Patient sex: M
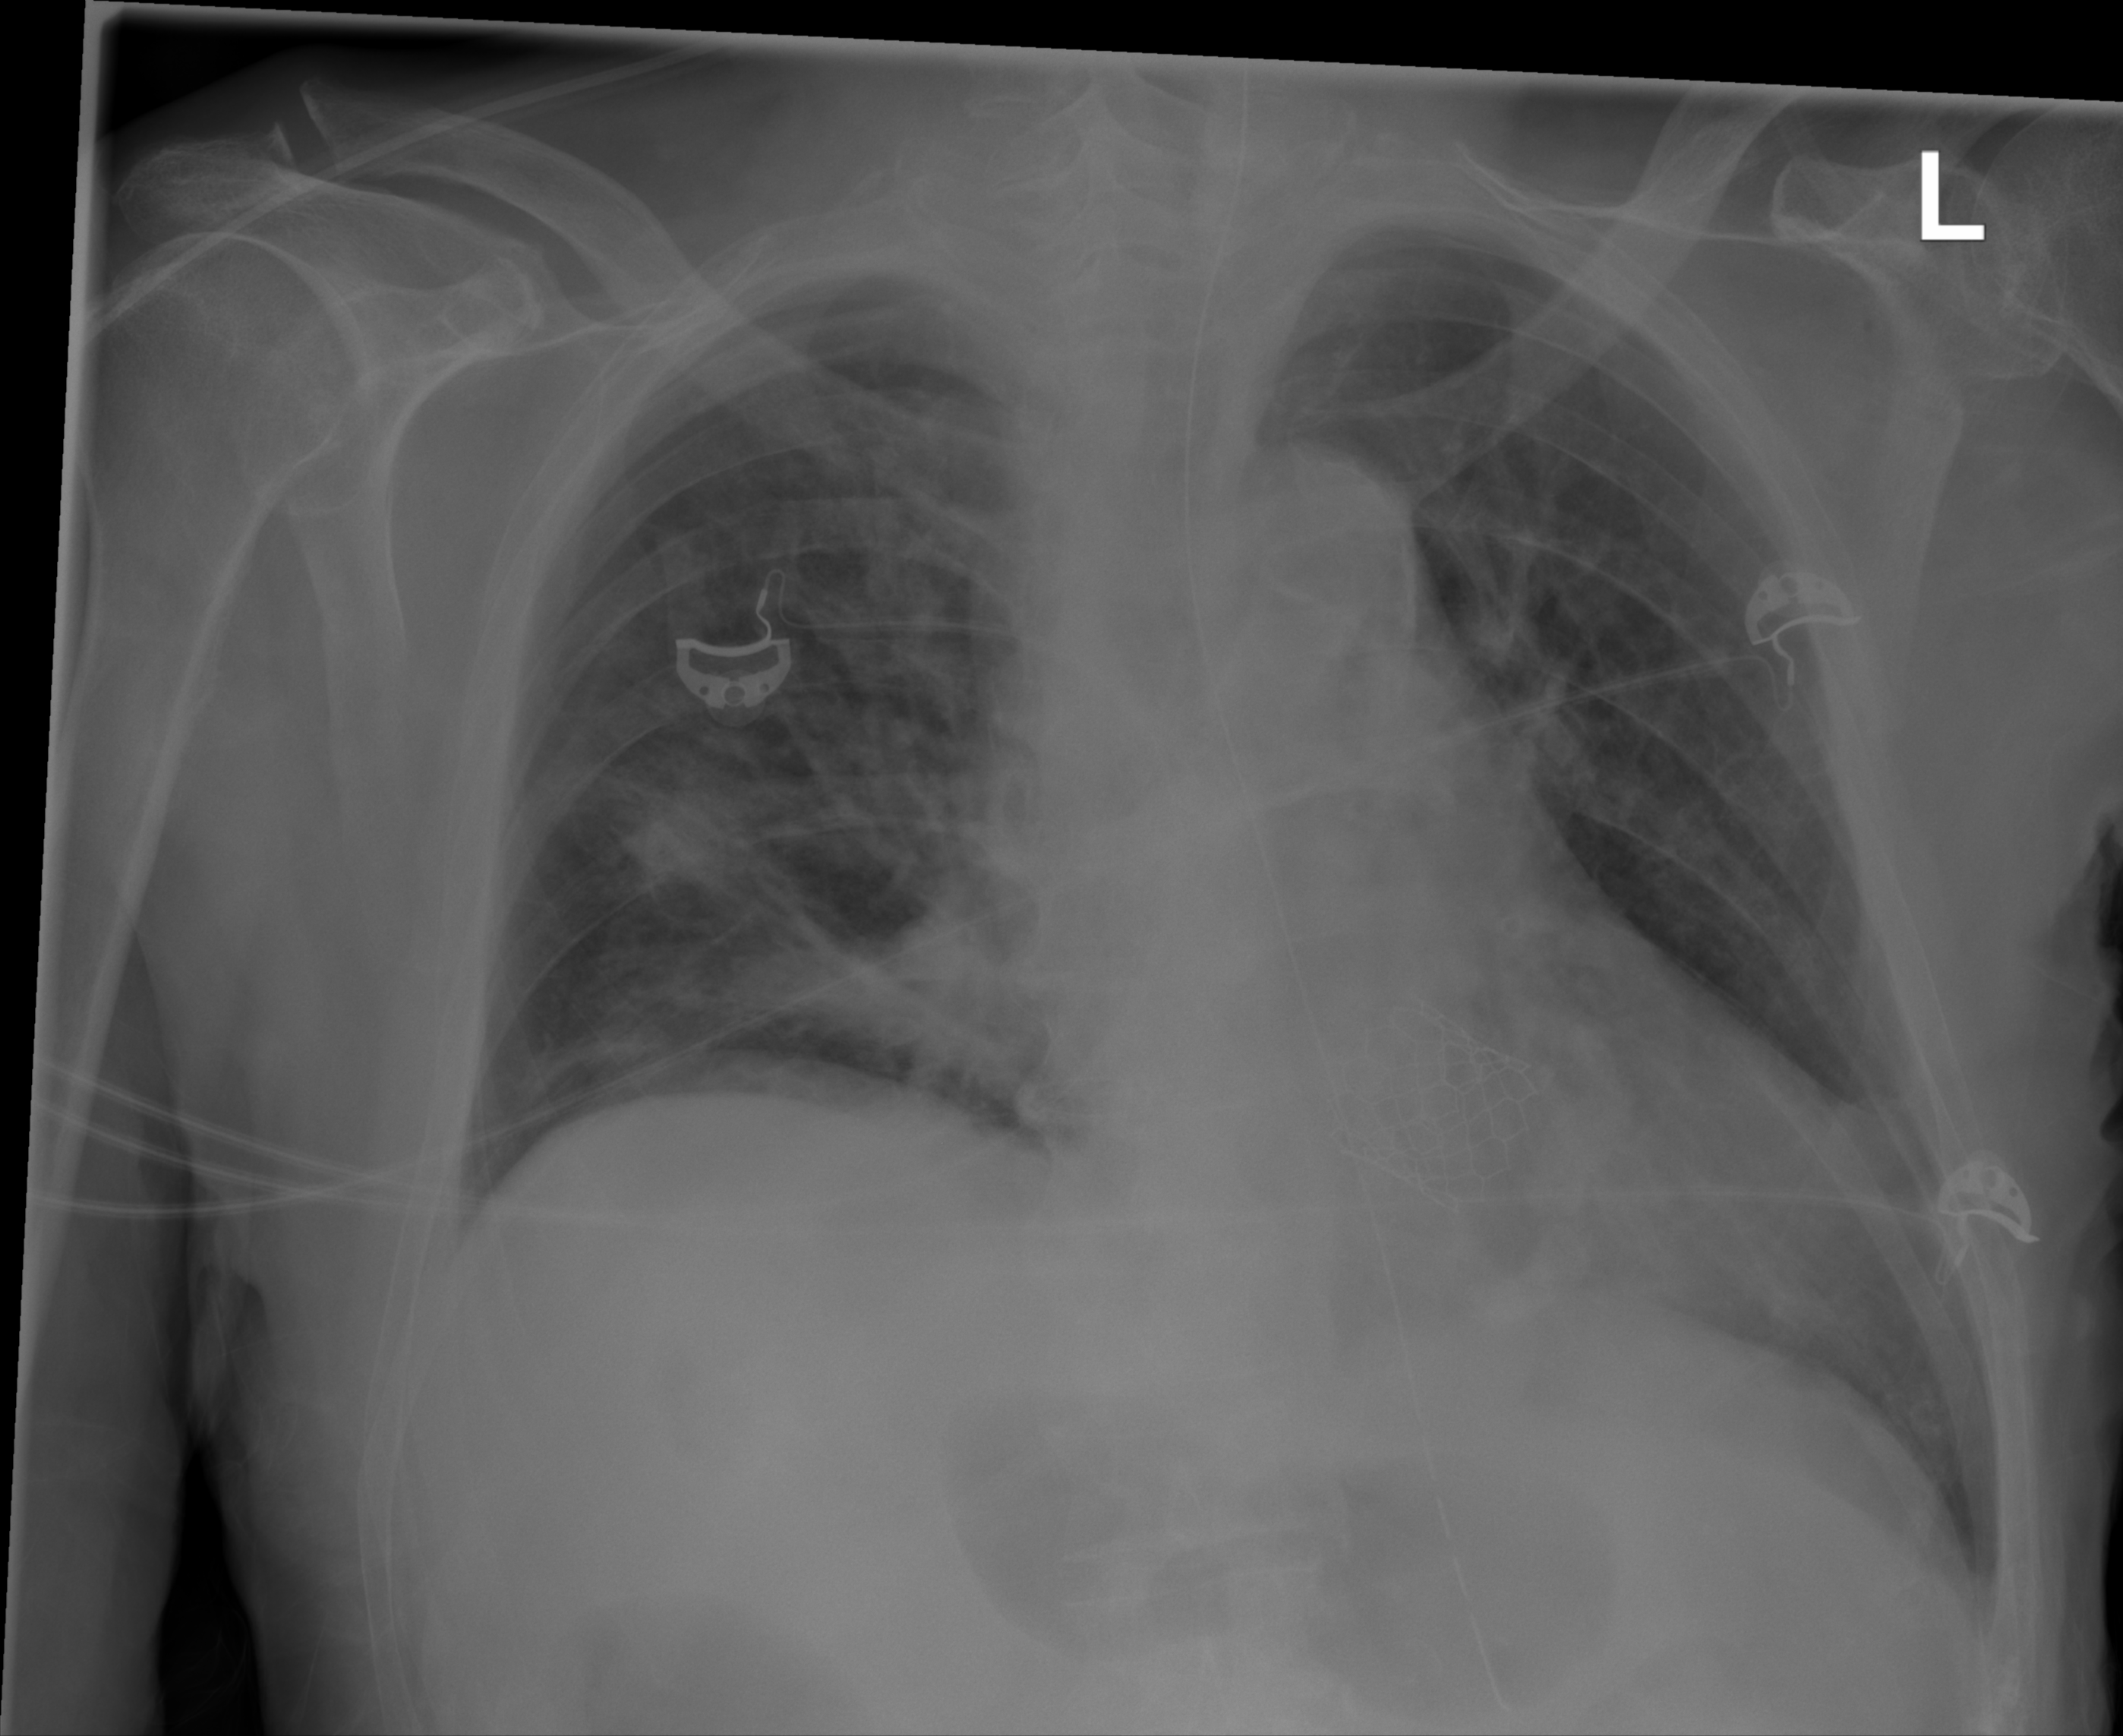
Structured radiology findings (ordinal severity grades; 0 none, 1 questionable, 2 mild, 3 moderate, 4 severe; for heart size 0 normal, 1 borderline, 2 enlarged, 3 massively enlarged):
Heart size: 2
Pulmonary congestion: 2
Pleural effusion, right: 0
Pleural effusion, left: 0
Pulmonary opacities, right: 2
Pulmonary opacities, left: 2
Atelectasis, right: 2
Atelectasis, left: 0